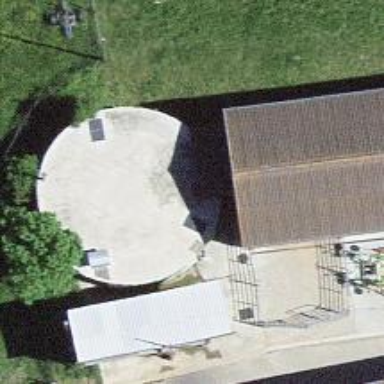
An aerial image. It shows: Storage tank building.